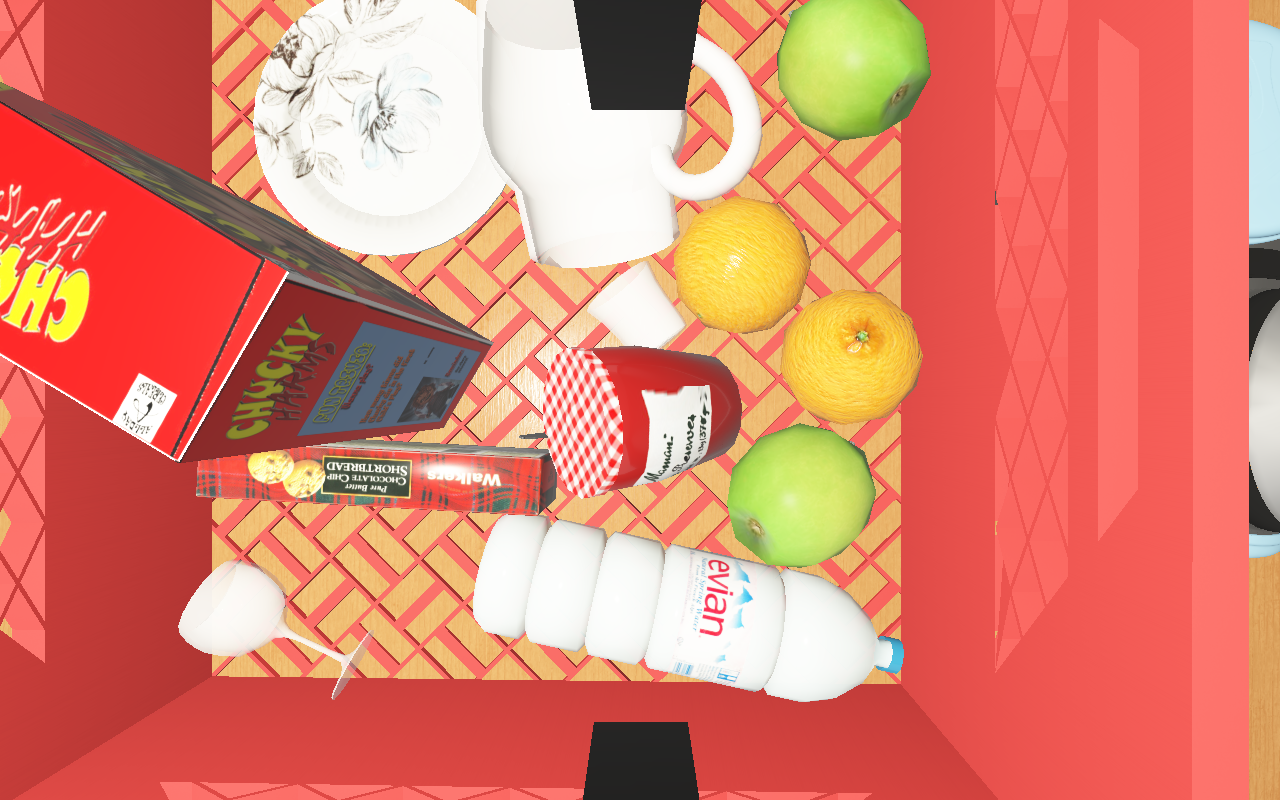
Objects in the scene:
carafe
water bottle
apple
orange
orange
plate
glass
wineglass
honey jar
jam jar
cereal box